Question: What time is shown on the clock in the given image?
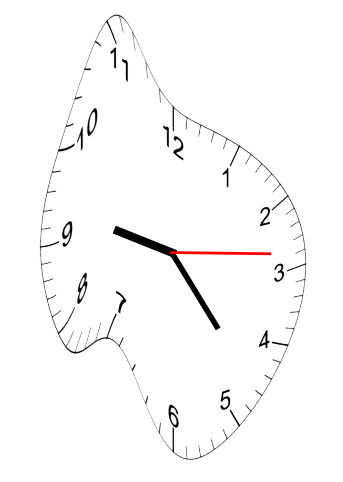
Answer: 09:23:14